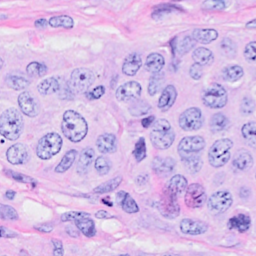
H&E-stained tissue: Breast